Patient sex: M
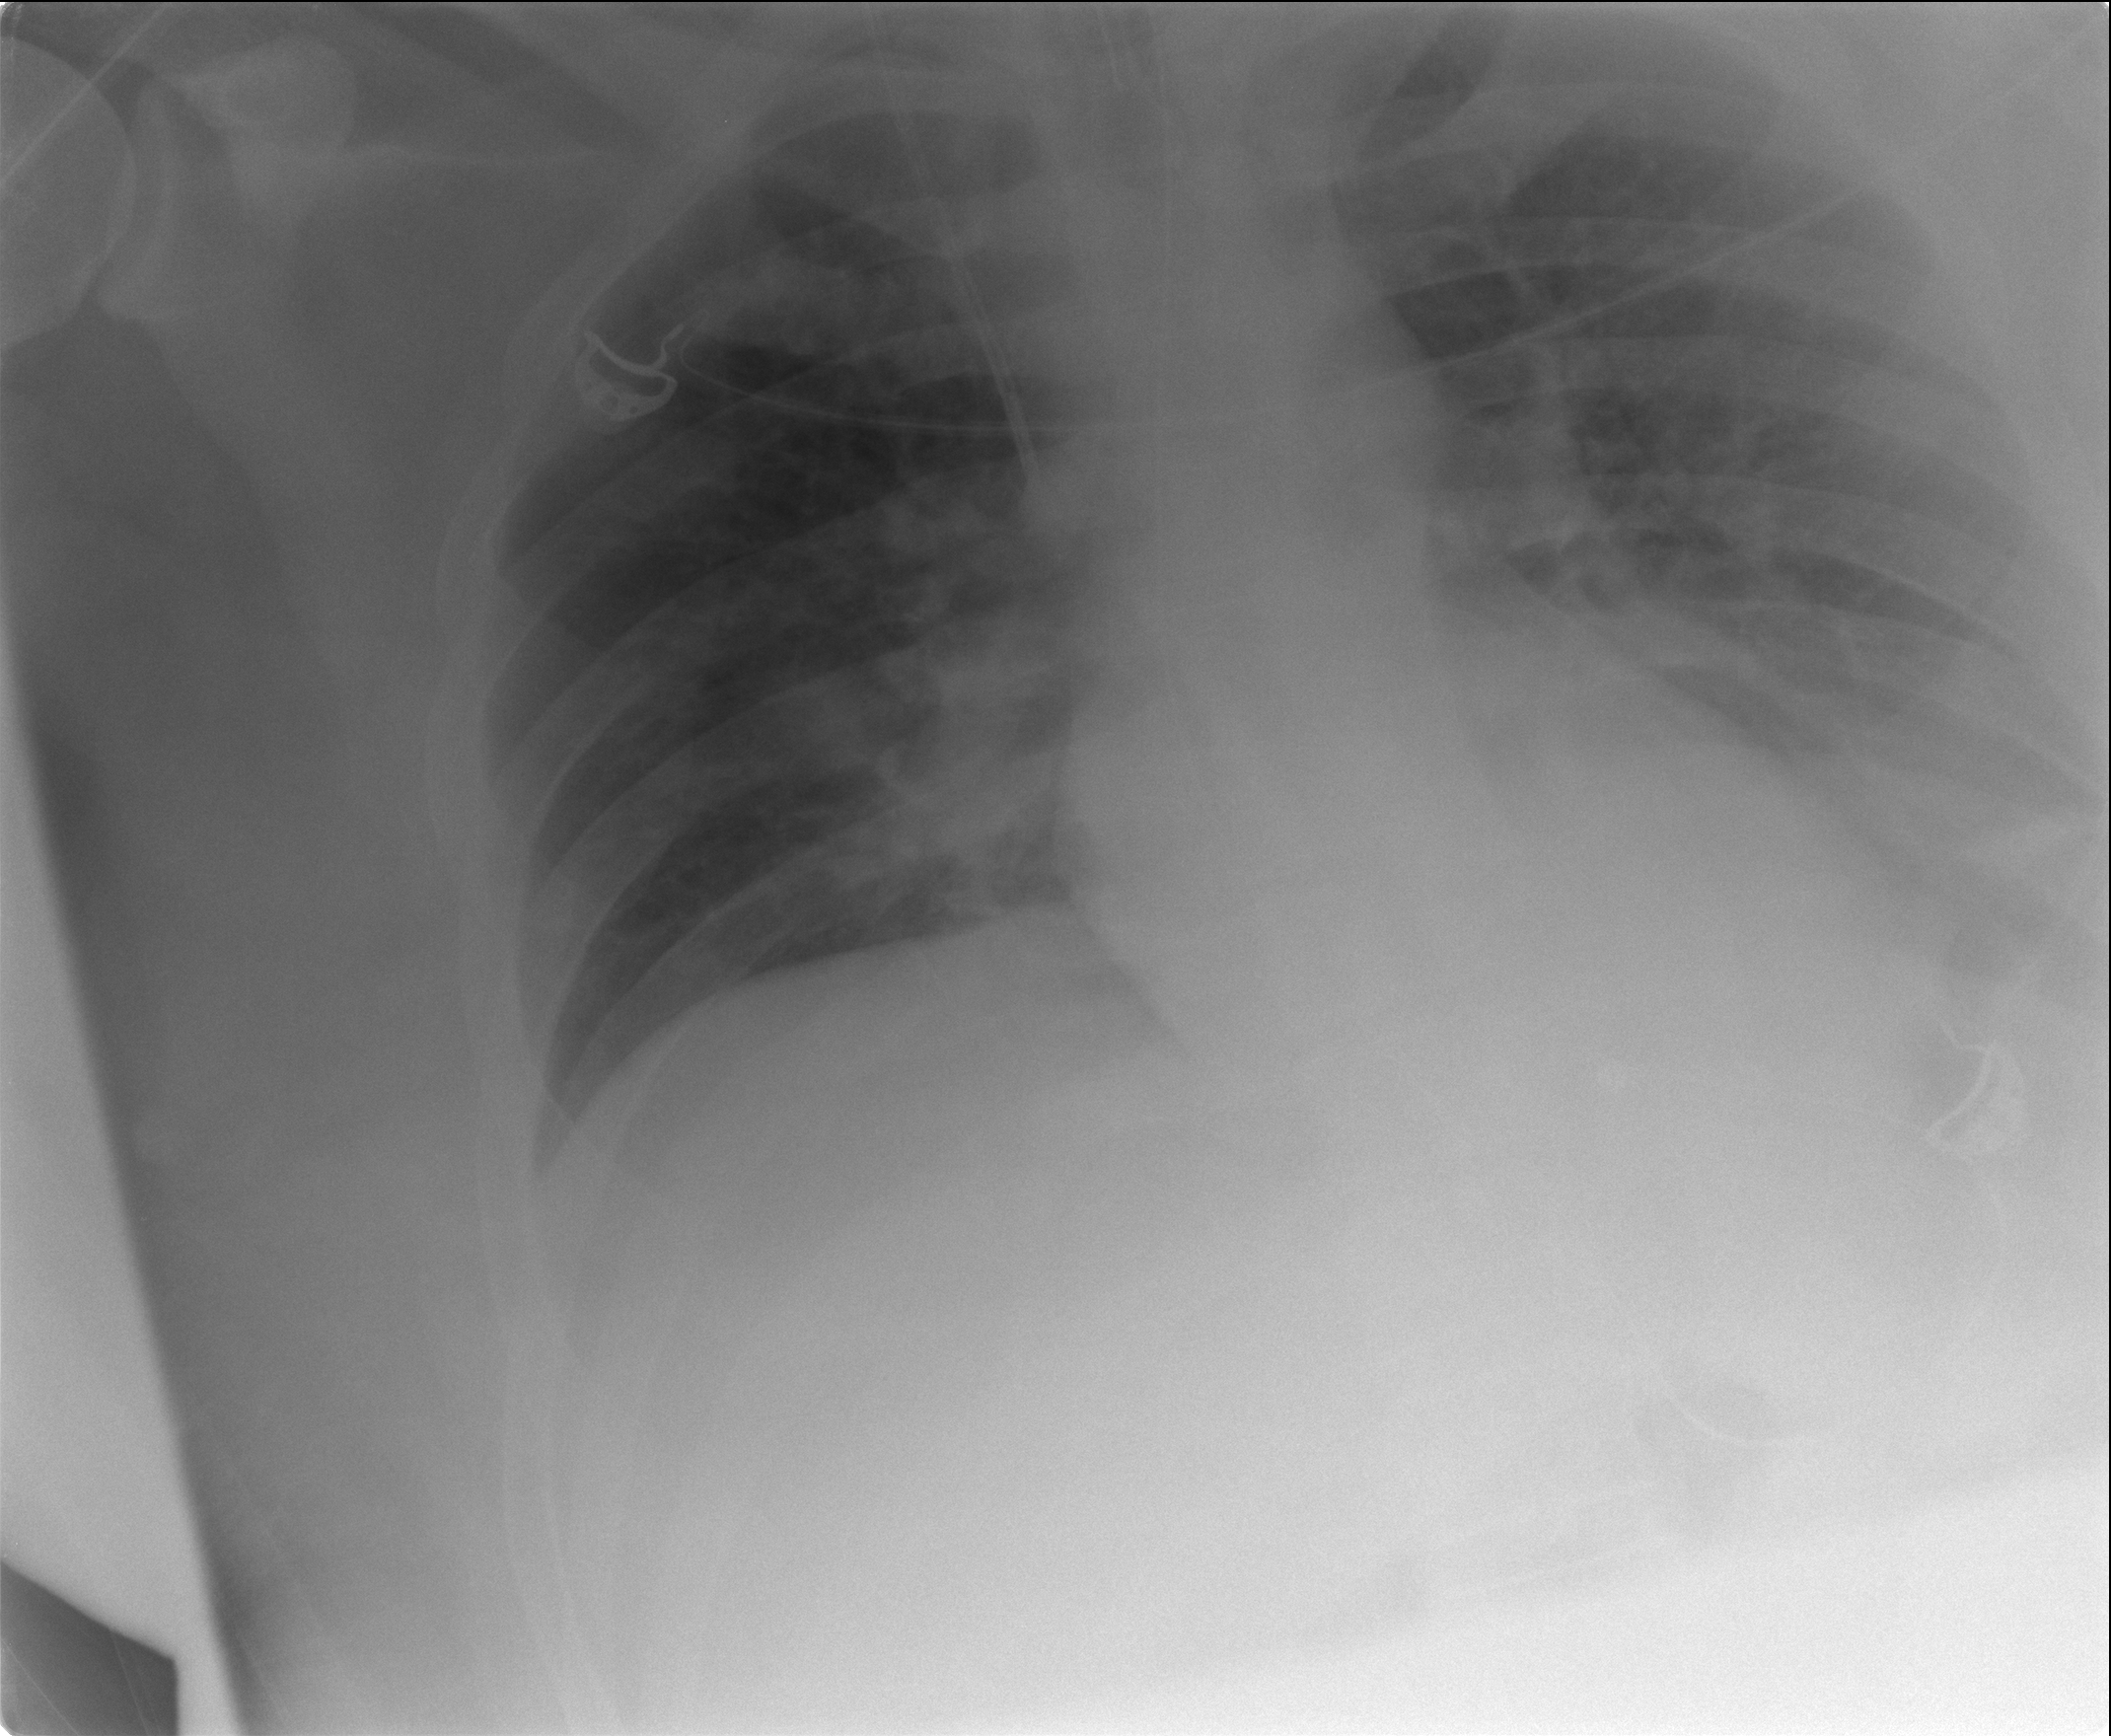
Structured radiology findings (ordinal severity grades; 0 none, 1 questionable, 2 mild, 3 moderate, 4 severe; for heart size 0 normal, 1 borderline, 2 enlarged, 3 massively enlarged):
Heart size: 0
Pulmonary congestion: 0
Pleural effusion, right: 0
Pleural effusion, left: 2
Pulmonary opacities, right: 2
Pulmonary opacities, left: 0
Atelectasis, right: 2
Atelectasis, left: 2